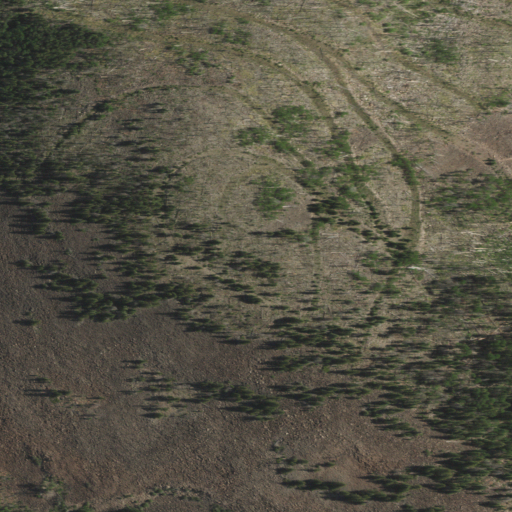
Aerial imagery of mountain in New Mexico named Cerro Rubio containing shrub, mixed forest, evergreen forest, barren land, and grassland